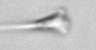
Label: Asterionellopsis_glacialis